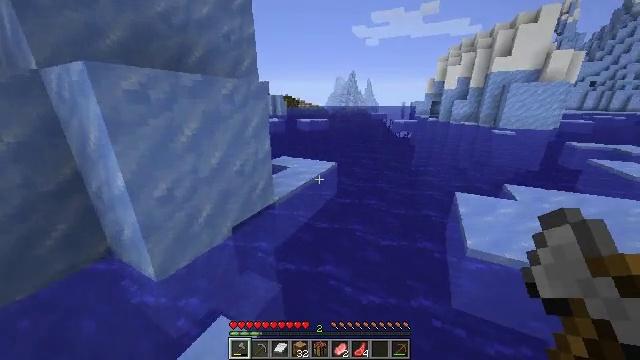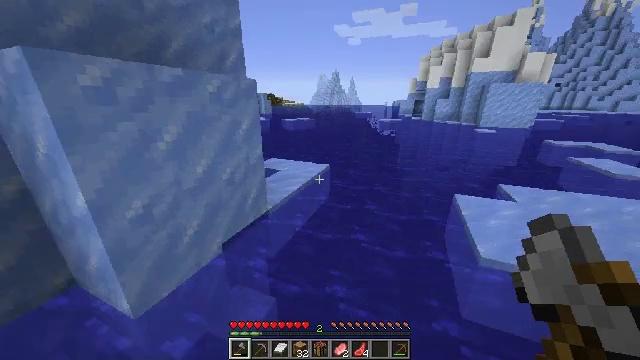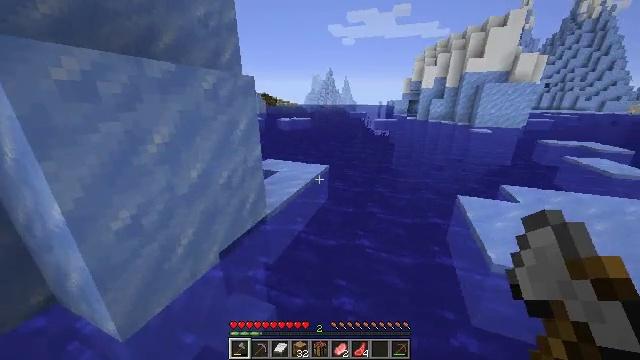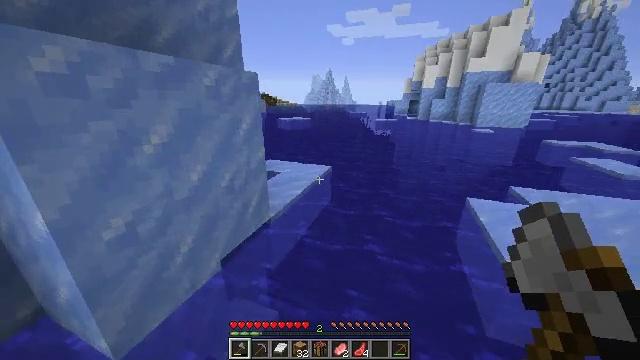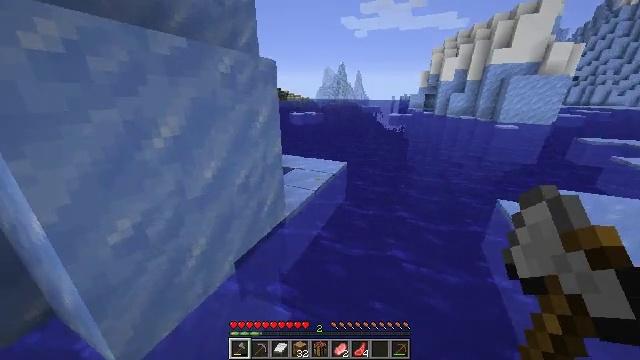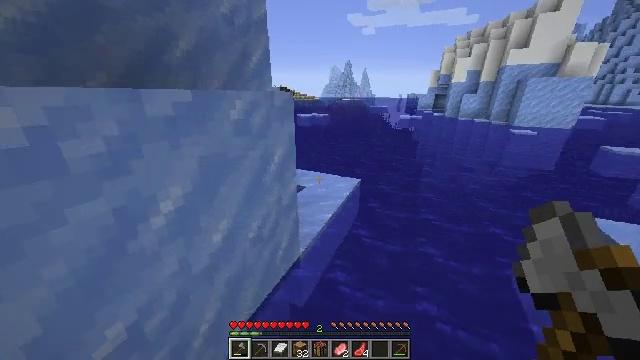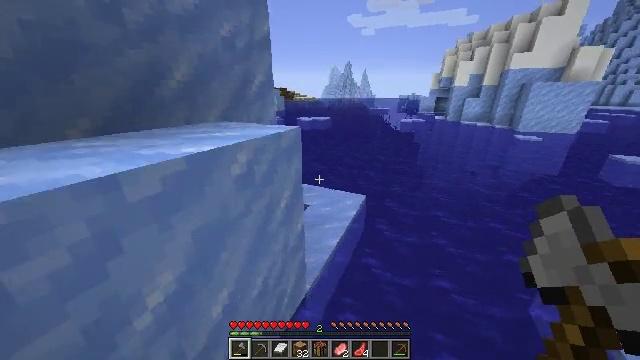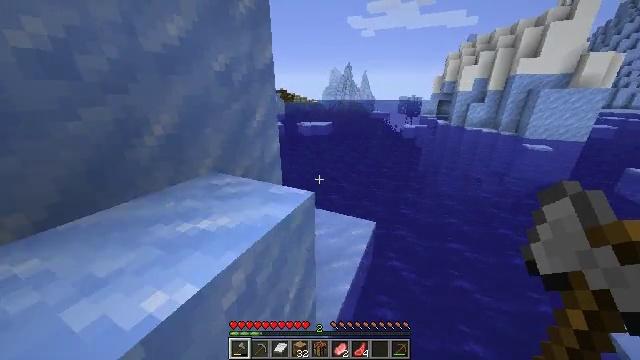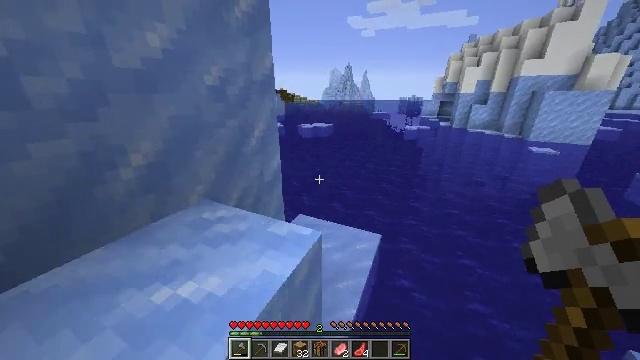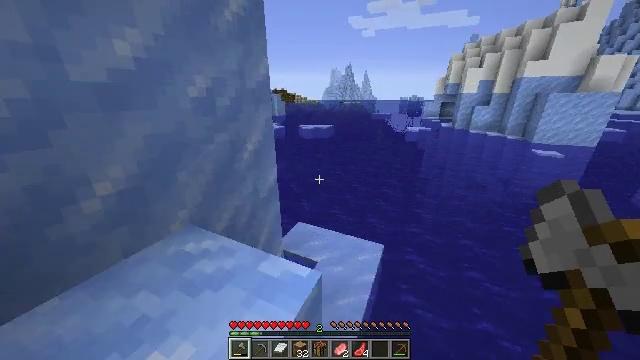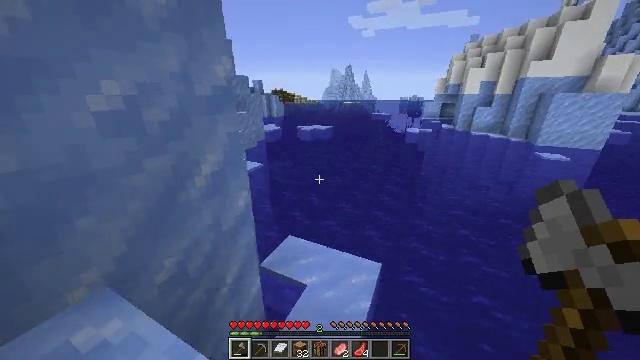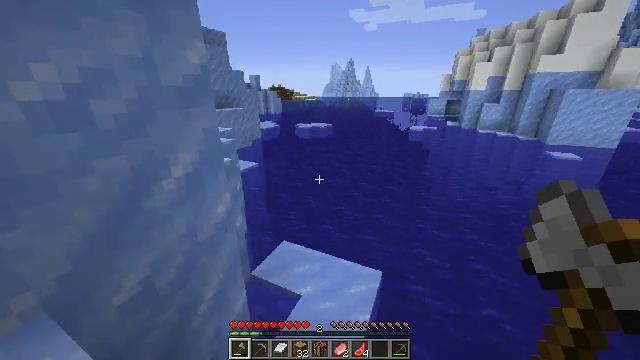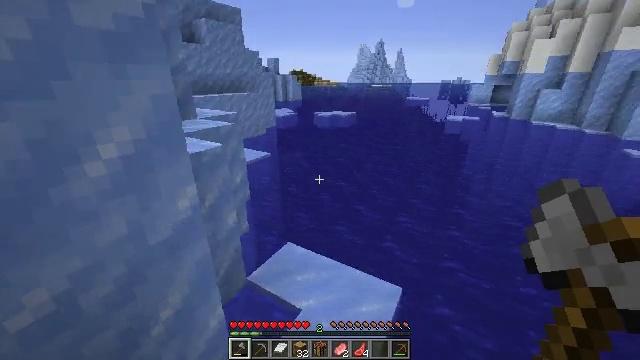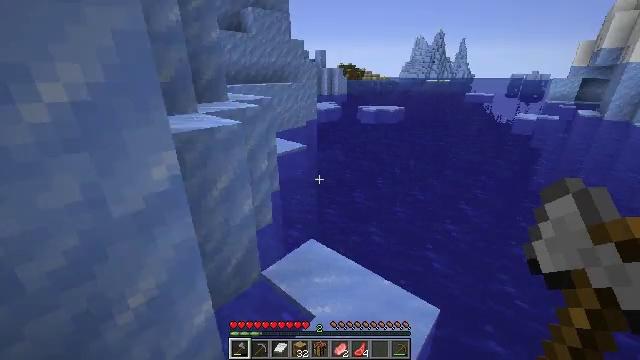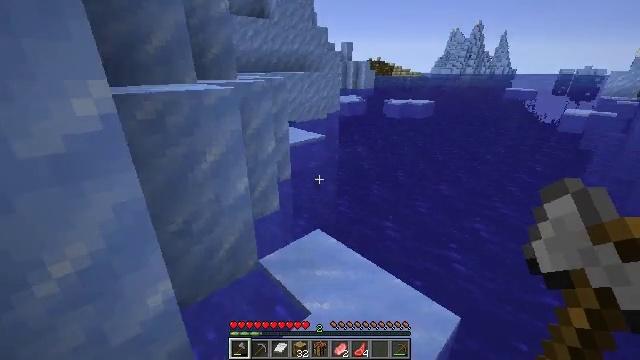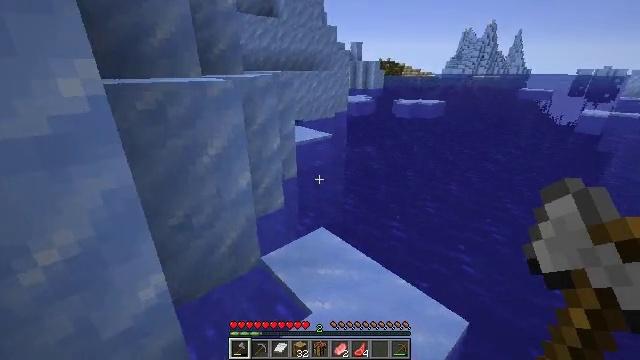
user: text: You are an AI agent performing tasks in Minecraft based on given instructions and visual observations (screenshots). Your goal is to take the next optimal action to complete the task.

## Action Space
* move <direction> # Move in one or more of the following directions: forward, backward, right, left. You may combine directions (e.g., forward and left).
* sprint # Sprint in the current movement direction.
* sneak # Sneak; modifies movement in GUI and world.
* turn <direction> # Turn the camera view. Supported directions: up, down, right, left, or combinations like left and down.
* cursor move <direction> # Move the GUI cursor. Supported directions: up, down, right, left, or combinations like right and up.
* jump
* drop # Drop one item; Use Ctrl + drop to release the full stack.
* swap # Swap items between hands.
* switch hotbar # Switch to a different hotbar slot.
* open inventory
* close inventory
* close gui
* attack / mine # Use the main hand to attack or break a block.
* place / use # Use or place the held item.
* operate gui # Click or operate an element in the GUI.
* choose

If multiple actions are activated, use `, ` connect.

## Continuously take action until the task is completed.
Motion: motion action
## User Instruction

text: Acquire packed ice by mining.
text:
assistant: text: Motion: move forward, turn right
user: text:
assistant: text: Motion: move forward, turn right
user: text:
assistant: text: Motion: move forward
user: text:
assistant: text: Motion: move forward, turn left and down
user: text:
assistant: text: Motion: move forward, turn left, jump
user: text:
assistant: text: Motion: move forward, jump
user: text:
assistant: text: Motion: move forward, jump
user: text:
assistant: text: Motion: move forward, jump
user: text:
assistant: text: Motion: move forward, jump
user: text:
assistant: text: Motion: move forward, jump
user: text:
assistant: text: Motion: move forward, jump
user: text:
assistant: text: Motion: move forward and move right, turn left and down, jump
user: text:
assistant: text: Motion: move forward and move right, turn left, jump
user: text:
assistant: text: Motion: move forward and move right, turn left, jump
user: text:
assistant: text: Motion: move forward, turn left
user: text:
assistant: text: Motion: move forward
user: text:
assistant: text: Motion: move forward
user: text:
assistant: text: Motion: move forward, jump
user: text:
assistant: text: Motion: move forward, jump
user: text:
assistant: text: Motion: move forward, jump
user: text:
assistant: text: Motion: move forward, turn left, jump
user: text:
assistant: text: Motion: move forward and move left, turn left, jump
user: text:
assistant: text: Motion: move forward and move left, turn left, jump
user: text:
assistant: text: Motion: move forward and move left, turn left, jump
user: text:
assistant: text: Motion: move forward and move left, jump
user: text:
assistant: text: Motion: move forward and move left, jump
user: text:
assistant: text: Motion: move forward and move left, turn right, jump
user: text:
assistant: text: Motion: move forward and move left, turn right and up, jump
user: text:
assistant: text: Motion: move forward, turn up, jump
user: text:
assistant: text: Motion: move forward, turn up, jump